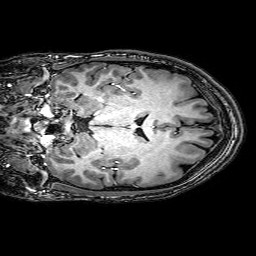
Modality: T1w
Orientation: coronal
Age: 20
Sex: male
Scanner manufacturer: philips
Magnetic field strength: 3 T
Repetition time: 0.009 s
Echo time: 0.0035 s